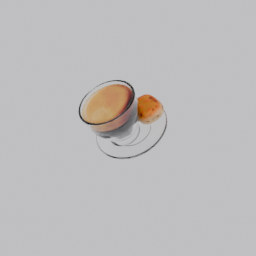
Label: mechanical